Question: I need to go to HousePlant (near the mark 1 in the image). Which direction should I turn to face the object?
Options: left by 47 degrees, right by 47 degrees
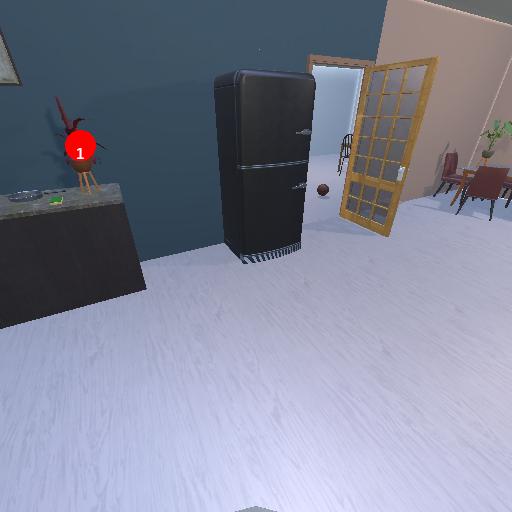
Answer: left by 47 degrees